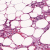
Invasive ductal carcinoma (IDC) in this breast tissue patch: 0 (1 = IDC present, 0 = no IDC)